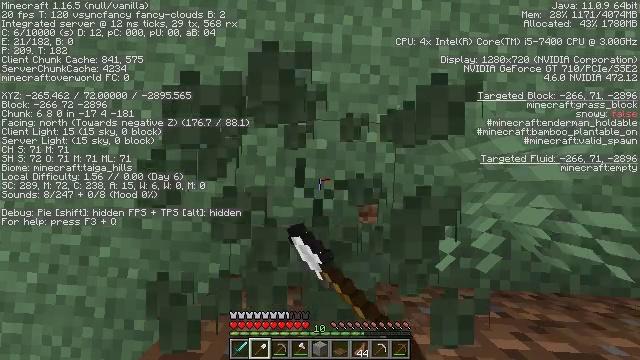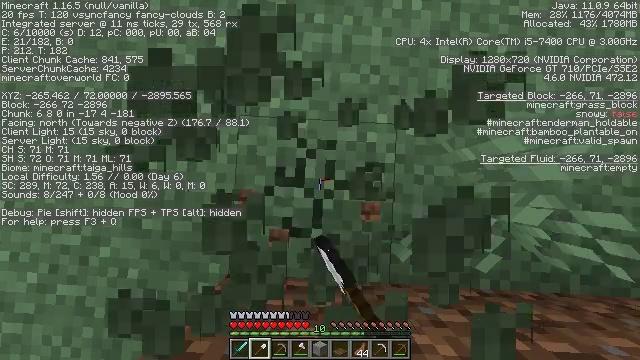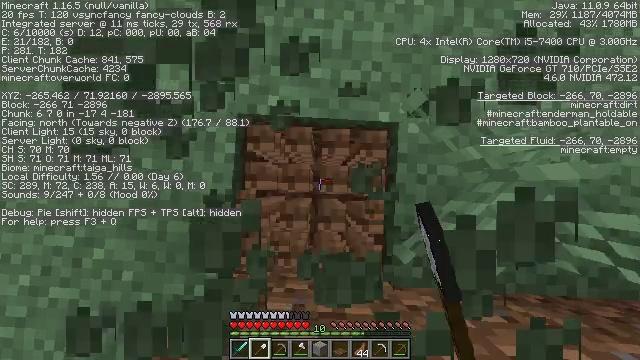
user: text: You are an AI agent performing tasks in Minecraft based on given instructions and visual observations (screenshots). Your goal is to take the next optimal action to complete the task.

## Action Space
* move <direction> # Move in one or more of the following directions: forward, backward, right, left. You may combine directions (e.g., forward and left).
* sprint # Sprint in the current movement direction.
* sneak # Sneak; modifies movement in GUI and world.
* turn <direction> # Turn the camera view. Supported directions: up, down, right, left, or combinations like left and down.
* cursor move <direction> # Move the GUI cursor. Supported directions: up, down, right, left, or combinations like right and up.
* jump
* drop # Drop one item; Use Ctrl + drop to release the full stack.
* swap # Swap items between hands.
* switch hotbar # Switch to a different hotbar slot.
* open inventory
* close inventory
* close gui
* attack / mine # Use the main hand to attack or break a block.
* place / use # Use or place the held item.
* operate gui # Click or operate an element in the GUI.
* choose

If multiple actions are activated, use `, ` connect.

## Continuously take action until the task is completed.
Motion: motion action
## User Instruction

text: Gather fern from the ground.
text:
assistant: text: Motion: attack / mine
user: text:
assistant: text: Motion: attack / mine
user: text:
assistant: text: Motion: attack / mine